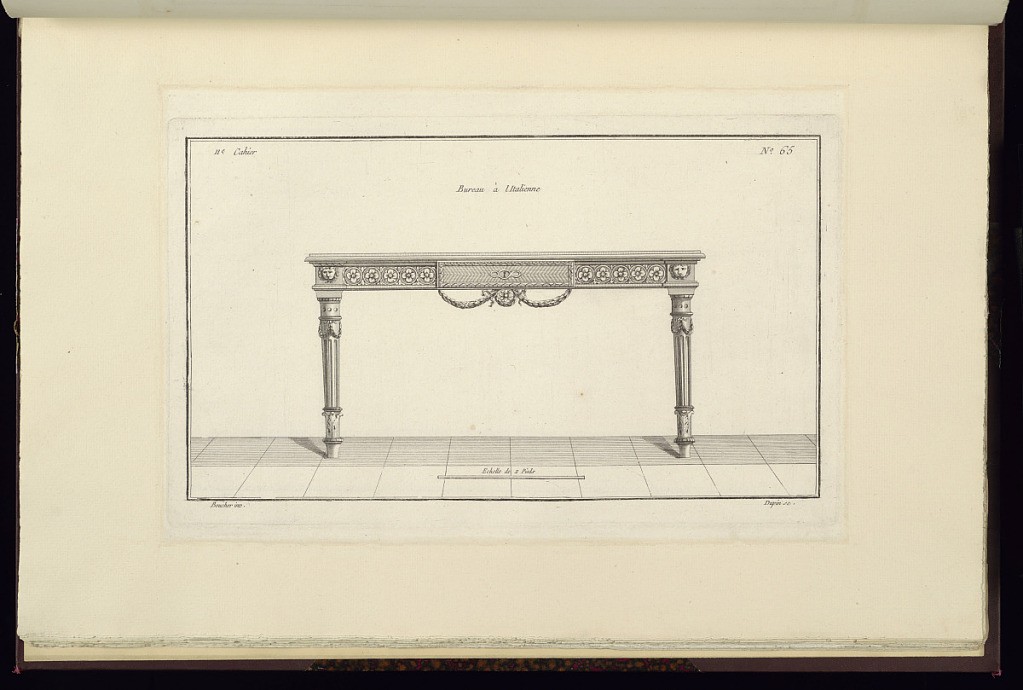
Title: Bureau à l'Italienne
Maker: Juste-François Boucher, French, 1736 – 1782
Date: ca. 1775
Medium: Engraving on off white laid paper
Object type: Print
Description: Design for a desk with ornament motifs incluing fluting and garlands on the legs, acanthus leaves at the feet, lion heads, encircled rosettes, and, at center, draped bound leaf garland. The plate is signed.